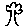
Label: tree